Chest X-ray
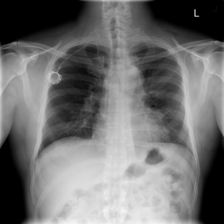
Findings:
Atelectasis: negative
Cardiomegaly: negative
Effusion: negative
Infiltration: negative
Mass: positive
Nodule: negative
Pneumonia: negative
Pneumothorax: negative
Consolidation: negative
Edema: negative
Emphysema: negative
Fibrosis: positive
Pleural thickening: negative
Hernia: negative